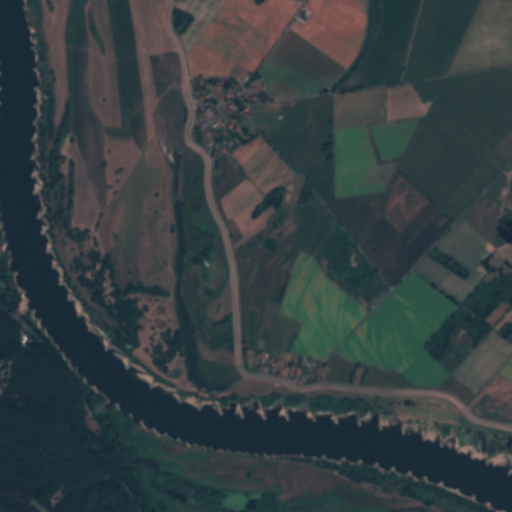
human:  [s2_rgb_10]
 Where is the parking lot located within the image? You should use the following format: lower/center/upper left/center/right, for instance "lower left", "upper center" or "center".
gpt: The parking lot is located in the lower left of the image.
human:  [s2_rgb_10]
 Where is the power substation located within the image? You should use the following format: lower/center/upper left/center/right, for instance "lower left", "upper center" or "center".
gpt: The power substation is located in the lower center of the image.
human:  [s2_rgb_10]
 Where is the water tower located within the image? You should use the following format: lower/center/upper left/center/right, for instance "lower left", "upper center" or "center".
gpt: The water tower is located in the lower left of the image.
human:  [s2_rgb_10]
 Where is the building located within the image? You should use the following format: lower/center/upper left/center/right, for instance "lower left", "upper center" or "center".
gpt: There is no building in the image.